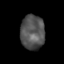
Tissue: skin
Cell type: Epithelial cells
Senescence score: 0.2784
Nuclear area (px): 812
Mean DAPI intensity: 83.906